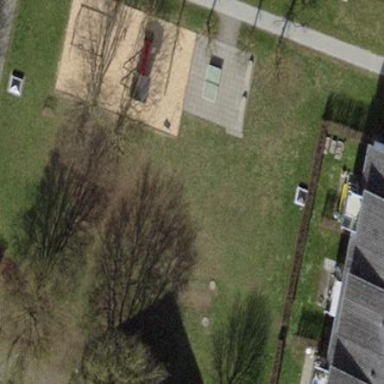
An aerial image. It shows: Playground area for leisure activities on the land.